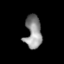
Tissue: lung
Cell type: Epithelial cells
Senescence score: 0.238
Nuclear area (px): 526
Mean DAPI intensity: 144.677